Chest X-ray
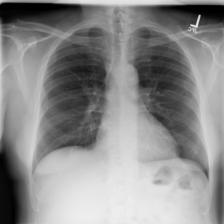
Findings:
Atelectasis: negative
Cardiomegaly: negative
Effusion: negative
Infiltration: negative
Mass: negative
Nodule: negative
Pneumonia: negative
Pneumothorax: negative
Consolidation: negative
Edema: negative
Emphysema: negative
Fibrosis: negative
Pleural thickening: negative
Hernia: negative